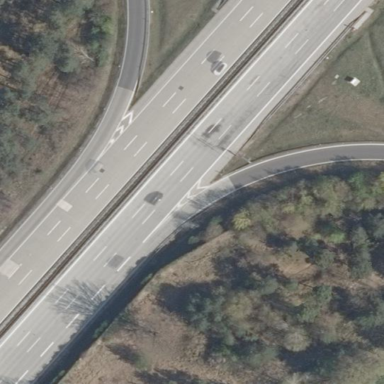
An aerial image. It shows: It's motorway area.